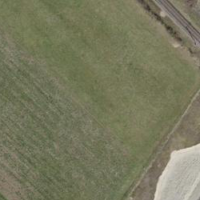
EUNIS habitat code: 25
Species observed at this site:
Phaneroptera falcata
Pseudochorthippus parallelus
Chorthippus biguttulus